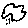
Label: cloud